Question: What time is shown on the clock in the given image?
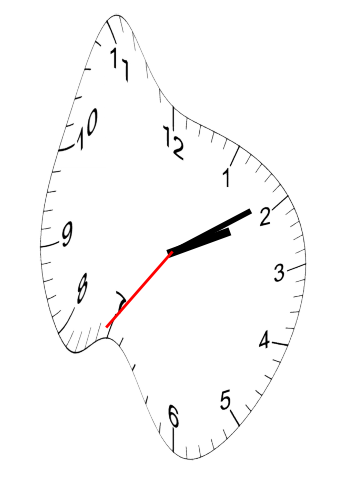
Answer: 02:09:36